Металлическое кольцо диаметром $2r = 0.2~ м$ и маленькая магнитная стрелка могут свободно вращаться относительно вертикального диаметра кольца (см. рис). Стрелка находится в центре кольца. Если кольцо не вращается, то магнитная стрелка ориентируется по направлению горизонтальной составляющей магнитного поля Земли. Когда кольцо вращается со скоростью $10$ оборотов в секунду, то отклонение стрелки от этого положения составляет в среднем $2^\circ$.
Чему равно электрическое сопротивление $R$ кольца?
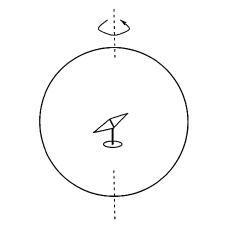
Ответ: $$ R=1.78 \cdot 10^{-4}~Ом $$
Темы:
T, Электромагнетизм, Электромагнитная индукция, 200 задач